Question: I want to find the percentage of claims in run time.
I learn that it can be achieved using calculated measure, but I do not know how to do that. Please guide me how to find the percentage of claims((line count/grandtotoal) *100).

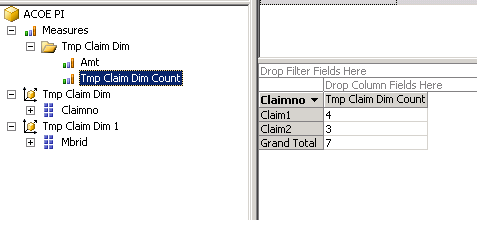
Answer: Try something like the following:
'''
WITH
MEMBER [Measures].[PercentageOfAll] AS
[Tmp Claim Dim].[Claimno].CURRENTMEMBER
/
([Tmp Claim Dim].[Claimno].[All])
,FORMAT_STRING = 'Percent';
SELECT
{[Measures].[Tmp Claim Dim Count],
[Measures].[PercentageOfAll]} ON 0,
[Tmp Claim Dim].[Claimno].MEMBERS ON 1
FROM [ACOE PI];
'''
If you want the above to just apply to the measure '[Tmp Claim Dim Count]' then you could use tuples with this measure in your new measure:
'''
WITH
MEMBER [Measures].[PercentageOfAll_ClaimCnt] AS
([Tmp Claim Dim].[Claimno].CURRENTMEMBER, [Measures].[Tmp Claim Dim Count])
/
([Tmp Claim Dim].[Claimno].[All], [Measures].[Tmp Claim Dim Count])
,FORMAT_STRING = 'Percent';
SELECT
{[Measures].[Tmp Claim Dim Count]} ON 0,
[Tmp Claim Dim].[Claimno].MEMBERS ON 1
FROM [ACOE PI];
'''